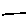
Label: line